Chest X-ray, PA view. Patient: 67 years old, sex M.
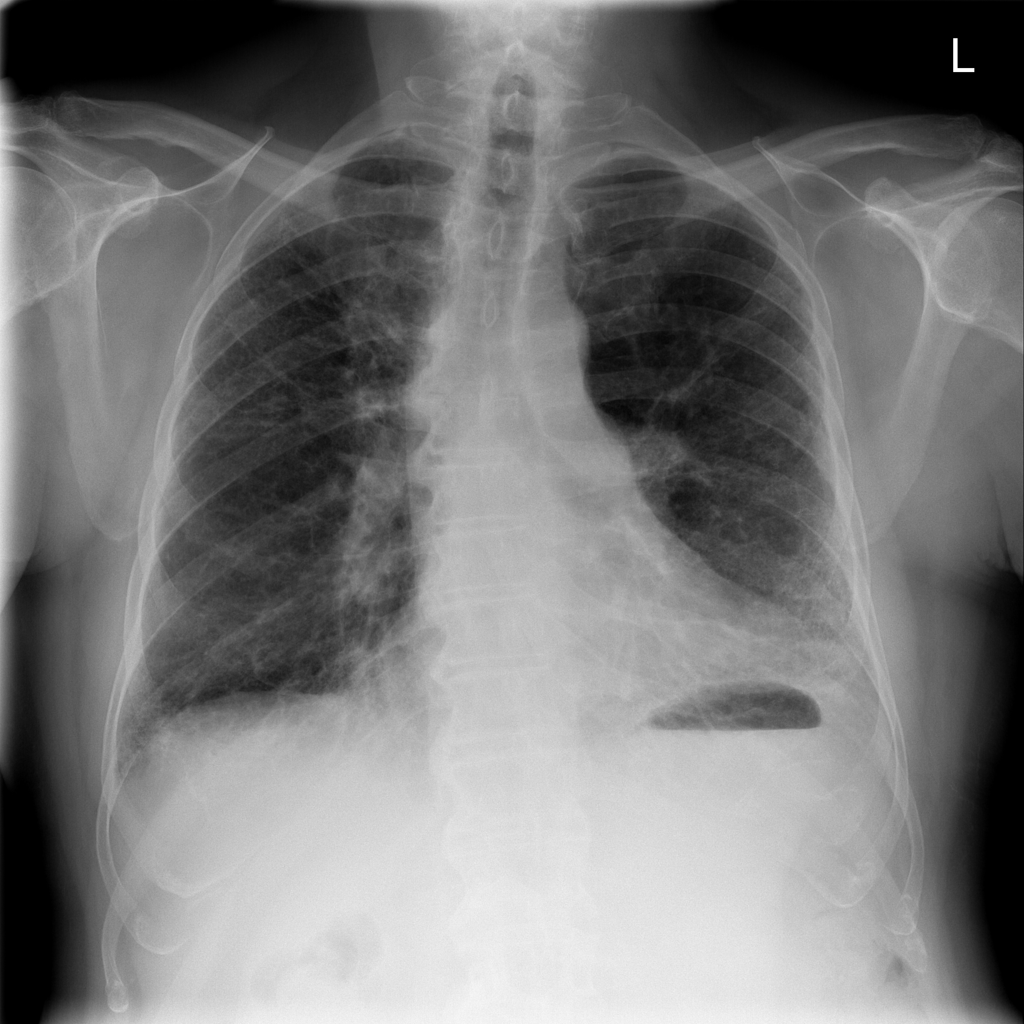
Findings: Pleural_Thickening